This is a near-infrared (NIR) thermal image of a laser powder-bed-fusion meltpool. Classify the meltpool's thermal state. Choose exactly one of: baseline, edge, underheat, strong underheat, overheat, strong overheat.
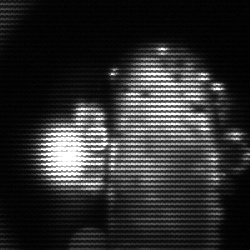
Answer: strong underheat